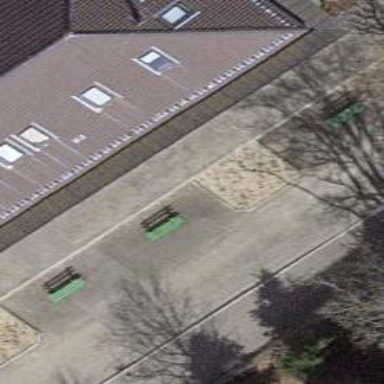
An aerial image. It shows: Bench for seating.